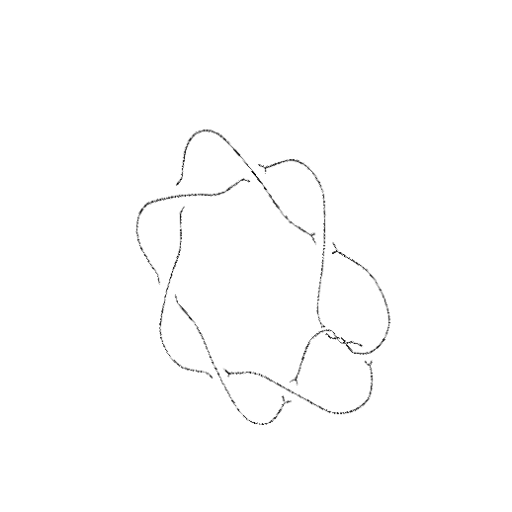
Crossing number: 10